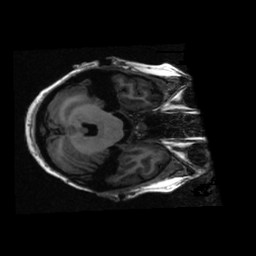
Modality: T1w
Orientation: axial